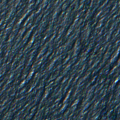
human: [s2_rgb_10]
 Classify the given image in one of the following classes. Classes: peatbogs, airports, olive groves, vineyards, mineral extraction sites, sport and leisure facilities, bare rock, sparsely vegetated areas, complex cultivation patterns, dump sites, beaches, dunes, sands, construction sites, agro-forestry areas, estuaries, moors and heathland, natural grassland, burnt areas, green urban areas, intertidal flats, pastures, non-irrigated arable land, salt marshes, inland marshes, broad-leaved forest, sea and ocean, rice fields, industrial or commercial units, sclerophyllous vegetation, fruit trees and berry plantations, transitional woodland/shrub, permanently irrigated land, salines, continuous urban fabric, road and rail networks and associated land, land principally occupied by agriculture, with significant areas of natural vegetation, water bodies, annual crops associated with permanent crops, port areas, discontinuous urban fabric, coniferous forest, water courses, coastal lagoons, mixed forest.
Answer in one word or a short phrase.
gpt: sea and ocean